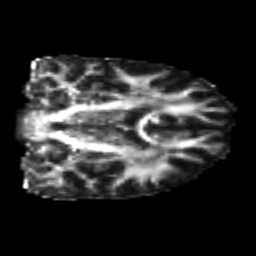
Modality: FA
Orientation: coronal
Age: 21
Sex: female
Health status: healthy
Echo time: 0.074 s